Question: I have a CodeIgniter app that works on one server (IIS 6) just fine. I'm moving it to a new server (IIS 7) and I'm having a strange problem. I'm using a IPTC script as an auto-loaded model. When I try to visit the app, I see this, which is contents of the iptc.php file:

When I view the PHP file, this is what the code looks like:
'''
class Iptc extends Model {
var $meta=Array();
var $hasmeta=false;
var $file=false;
function Iptc($filename = false) {
parent::Model();
$size = @getimagesize($filename,$info);
$this->hasmeta = isset($info["APP13"]);
if($this->hasmeta)
$this->meta = iptcparse ($info["APP13"]);
$this->file = $filename;
}
'''
So I'm now wondering why when the page loads, you see "hasmeta = isset..." instead of $this->hasmeta. Would that mean there's something wrong with $this?
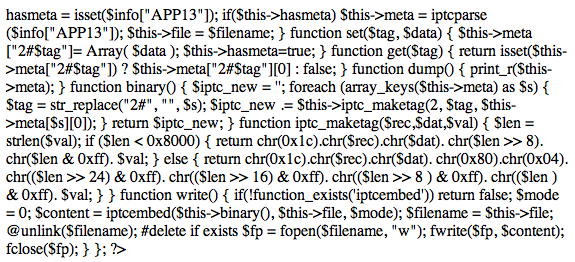
Answer: Ack, I figured it out. The iptc.php file uses the PHP short tag